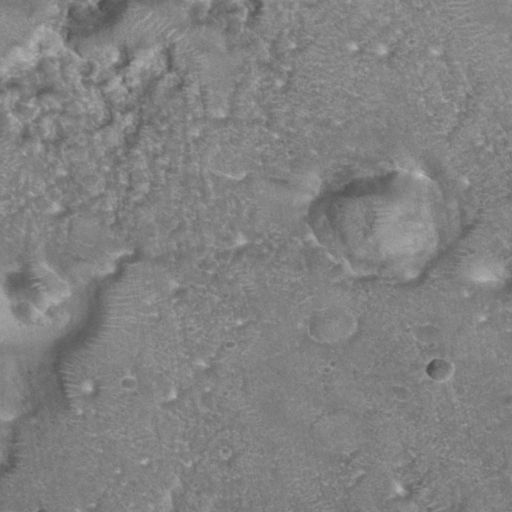
Classes present: Background, Cone